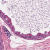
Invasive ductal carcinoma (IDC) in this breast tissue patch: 0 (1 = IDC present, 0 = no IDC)